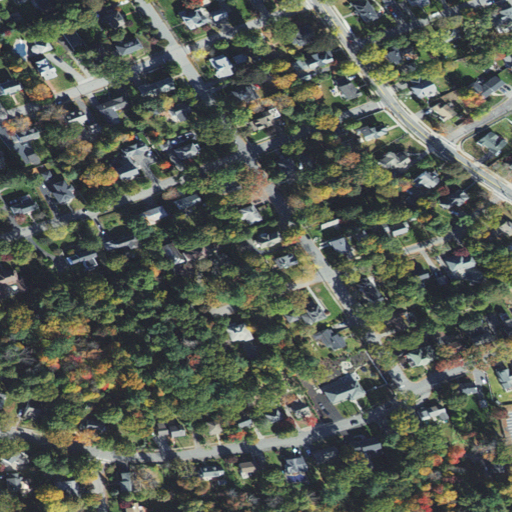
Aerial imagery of mountain in Massachusetts named Scotland Hill containing low intensity development, medium intensity development, open development, high intensity development, and woody wetlands